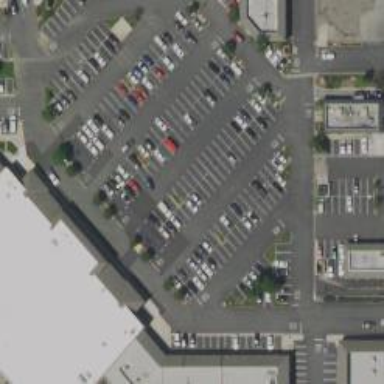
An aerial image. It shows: Parking space is available.